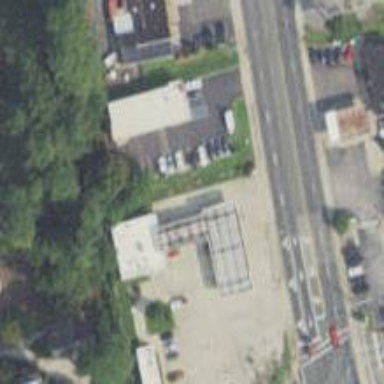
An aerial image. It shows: Convenience shop.